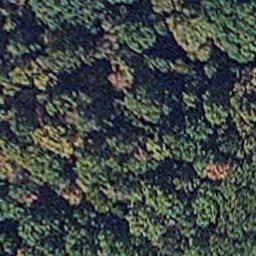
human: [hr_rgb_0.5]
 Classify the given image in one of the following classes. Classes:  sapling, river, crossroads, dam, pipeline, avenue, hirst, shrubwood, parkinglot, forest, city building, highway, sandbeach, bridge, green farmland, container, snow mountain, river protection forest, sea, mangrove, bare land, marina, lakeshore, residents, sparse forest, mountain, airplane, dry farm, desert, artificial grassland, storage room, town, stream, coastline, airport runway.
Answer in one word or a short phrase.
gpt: mangrove